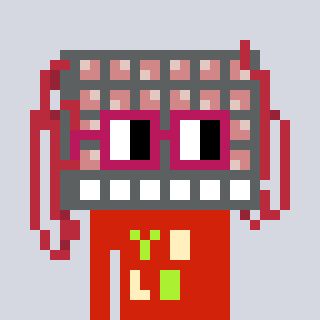
a pixel art character with square dark red glasses, a turing-shaped head and a red-colored body on a cool background